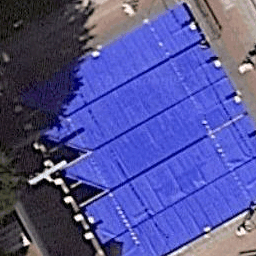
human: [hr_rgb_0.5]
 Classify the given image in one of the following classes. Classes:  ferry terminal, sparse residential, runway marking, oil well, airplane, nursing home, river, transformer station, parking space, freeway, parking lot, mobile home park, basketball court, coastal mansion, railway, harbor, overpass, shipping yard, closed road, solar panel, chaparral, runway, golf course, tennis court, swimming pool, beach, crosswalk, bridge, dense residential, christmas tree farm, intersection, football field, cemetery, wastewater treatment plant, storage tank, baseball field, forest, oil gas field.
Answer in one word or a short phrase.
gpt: swimming pool